Question: After reading <URL>,I am thinking about how to convert below simple example to use TiKz chain.
Current MWE:
'''
\documentclass[tikz]{standalone}
\usetikzlibrary{arrows,positioning,calc}
\tikzset{
block/.style={draw,text width=2em,minimum height=1em,align=center},
arrow/.style={->}
}
\newcommand\connect[2]{\path[draw,arrow] (#1) |- ($(#1)!1/2!(#2)$) -| (#2)}
\begin{document}
\begin{tikzpicture}[>=stealth']
\node[block] (N1) {N1};
\node[block,below=1cm of N1,xshift=-1cm] (N2) {N2};
\connect{N1}{N2};
\end{tikzpicture}
\end{document}
'''
Current output:

I wish to use chain library to do it but still not find right way. The node position should not change and the connection line style should the same.
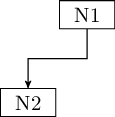
Answer: From <URL> example, it use chain for straight line node connection but use \draw command to draw no-straight line path.
So I think it's not proper to use chain for current tasks. Or you can just create two invisible coordinate then connect it with chain (too complicated, right?).
'''
\documentclass[tikz]{standalone}
\usetikzlibrary{arrows,chains,positioning,scopes,quotes}
\tikzset{
block/.style={draw,text width=2em,minimum height=1em,align=center},
arrow/.style={->}
}
\begin{document}
\begin{tikzpicture}[>=stealth']
{[start chain]
\node[block,on chain] (N1) {N1};
\node[block,on chain,join=by {arrow},below=1cm of N1,xshift=-1cm] (N2) {N2};
}
\end{tikzpicture}
\end{document}
'''